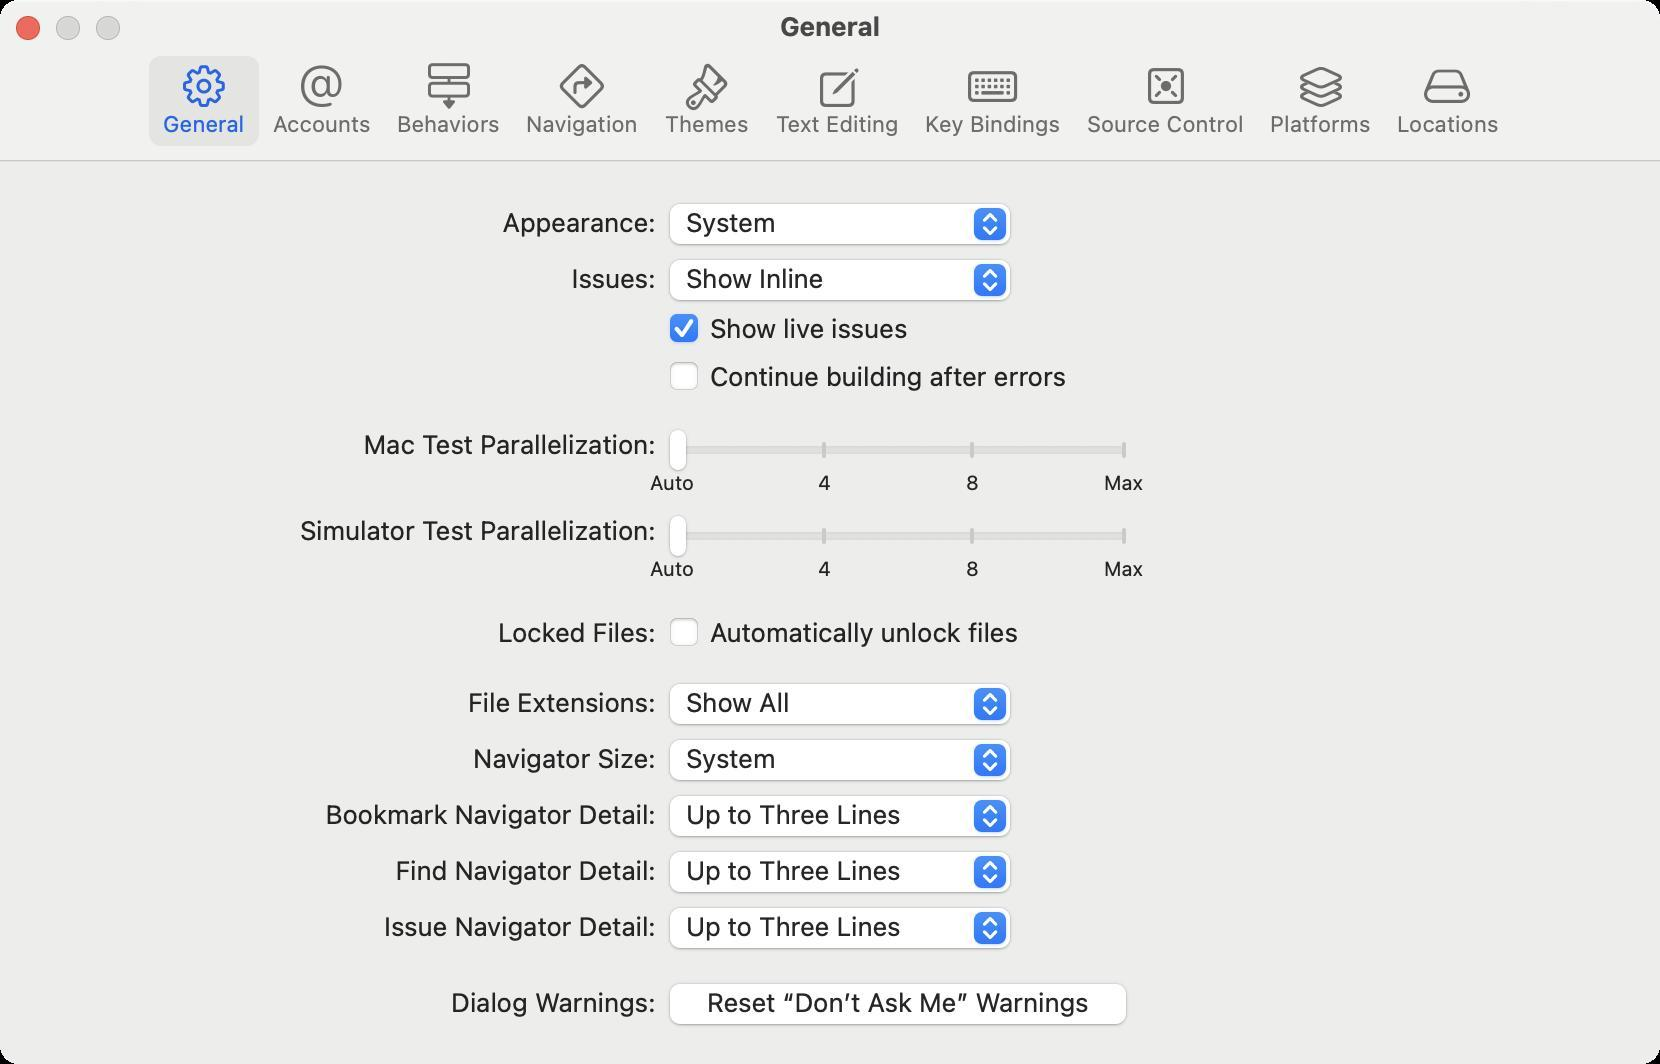
Accessibility tree:
{"name": "General", "role": "AXWindow", "description": null, "role_description": "dialog", "value": null, "position": "449.00;168.00", "size": "830;532", "children": [{"name": null, "role": "AXStaticText", "description": null, "role_description": "text", "value": "Appearance:", "position": "148.00;103.00", "size": "182;16", "children": []}, {"name": null, "role": "AXPopUpButton", "description": null, "role_description": "pop up button", "value": "System", "position": "332.00;101.00", "size": "177;25", "children": []}, {"name": null, "role": "AXStaticText", "description": null, "role_description": "text", "value": "Issues:", "position": "148.00;131.00", "size": "182;16", "children": []}, {"name": null, "role": "AXPopUpButton", "description": null, "role_description": "pop up button", "value": "Show Inline", "position": "332.00;129.00", "size": "177;25", "children": []}, {"name": "Show_live_issues", "role": "AXCheckBox", "description": null, "role_description": "checkbox", "value": 1, "position": "333.00;155.00", "size": "230;18", "children": []}, {"name": "Continue_building_after_errors", "role": "AXCheckBox", "description": null, "role_description": "checkbox", "value": 0, "position": "333.00;179.00", "size": "230;18", "children": []}, {"name": null, "role": "AXStaticText", "description": null, "role_description": "text", "value": "Mac Test Parallelization:", "position": "148.00;214.00", "size": "182;16", "children": []}, {"name": null, "role": "AXSlider", "description": null, "role_description": "slider", "value": 0.0, "position": "324.00;213.00", "size": "248;42", "children": [{"name": null, "role": "AXValueIndicator", "description": null, "role_description": "value indicator", "value": 0.0, "position": "324.00;213.00", "size": "12;28", "children": []}]}, {"name": null, "role": "AXStaticText", "description": null, "role_description": "text", "value": "Simulator Test Parallelization:", "position": "148.00;257.00", "size": "182;16", "children": []}, {"name": null, "role": "AXSlider", "description": null, "role_description": "slider", "value": 0.0, "position": "324.00;256.00", "size": "248;42", "children": [{"name": null, "role": "AXValueIndicator", "description": null, "role_description": "value indicator", "value": 0.0, "position": "324.00;256.00", "size": "12;28", "children": []}]}, {"name": null, "role": "AXStaticText", "description": null, "role_description": "text", "value": "Locked Files:", "position": "148.00;308.00", "size": "182;16", "children": []}, {"name": "Automatically_unlock_files", "role": "AXCheckBox", "description": null, "role_description": "checkbox", "value": 0, "position": "333.00;307.00", "size": "230;18", "children": []}, {"name": null, "role": "AXStaticText", "description": null, "role_description": "text", "value": "File Extensions:", "position": "148.00;343.00", "size": "182;16", "children": []}, {"name": null, "role": "AXPopUpButton", "description": null, "role_description": "pop up button", "value": "Show All", "position": "332.00;341.00", "size": "177;25", "children": []}, {"name": null, "role": "AXStaticText", "description": null, "role_description": "text", "value": "Navigator Size:", "position": "148.00;371.00", "size": "182;16", "children": []}, {"name": null, "role": "AXPopUpButton", "description": null, "role_description": "pop up button", "value": "System", "position": "332.00;369.00", "size": "177;25", "children": []}, {"name": null, "role": "AXStaticText", "description": null, "role_description": "text", "value": "Bookmark Navigator Detail:", "position": "148.00;399.00", "size": "182;16", "children": []}, {"name": null, "role": "AXPopUpButton", "description": null, "role_description": "pop up button", "value": "Up to Three Lines", "position": "332.00;397.00", "size": "177;25", "children": []}, {"name": null, "role": "AXStaticText", "description": null, "role_description": "text", "value": "Find Navigator Detail:", "position": "148.00;427.00", "size": "182;16", "children": []}, {"name": null, "role": "AXPopUpButton", "description": null, "role_description": "pop up button", "value": "Up to Three Lines", "position": "332.00;425.00", "size": "177;25", "children": []}, {"name": null, "role": "AXStaticText", "description": null, "role_description": "text", "value": "Issue Navigator Detail:", "position": "148.00;455.00", "size": "182;16", "children": []}, {"name": null, "role": "AXPopUpButton", "description": null, "role_description": "pop up button", "value": "Up to Three Lines", "position": "332.00;453.00", "size": "177;25", "children": []}, {"name": null, "role": "AXStaticText", "description": null, "role_description": "text", "value": "Dialog Warnings:", "position": "148.00;493.00", "size": "182;16", "children": []}, {"name": "Reset_“Don’t_Ask_Me”_Warnings", "role": "AXButton", "description": null, "role_description": "button", "value": null, "position": "328.00;487.00", "size": "242;32", "children": []}, {"name": null, "role": "AXToolbar", "description": null, "role_description": "toolbar", "value": null, "position": "0.00;28.00", "size": "830;52", "children": [{"name": "General", "role": "AXButton", "description": null, "role_description": "button", "value": null, "position": "74.50;28.00", "size": "55;52", "children": []}, {"name": "Accounts", "role": "AXButton", "description": null, "role_description": "button", "value": null, "position": "130.50;28.00", "size": "61;52", "children": []}, {"name": "Behaviors", "role": "AXButton", "description": null, "role_description": "button", "value": null, "position": "192.50;28.00", "size": "64;52", "children": []}, {"name": "Navigation", "role": "AXButton", "description": null, "role_description": "button", "value": null, "position": "257.00;28.00", "size": "68;52", "children": []}, {"name": "Themes", "role": "AXButton", "description": null, "role_description": "button", "value": null, "position": "326.00;28.00", "size": "55;52", "children": []}, {"name": "Text_Editing", "role": "AXButton", "description": null, "role_description": "button", "value": null, "position": "382.00;28.00", "size": "74;52", "children": []}, {"name": "Key_Bindings", "role": "AXButton", "description": null, "role_description": "button", "value": null, "position": "456.50;28.00", "size": "80;52", "children": []}, {"name": "Source_Control", "role": "AXButton", "description": null, "role_description": "button", "value": null, "position": "537.50;28.00", "size": "90;52", "children": []}, {"name": "Platforms", "role": "AXButton", "description": null, "role_description": "button", "value": null, "position": "629.00;28.00", "size": "62;52", "children": []}, {"name": "Locations", "role": "AXButton", "description": null, "role_description": "button", "value": null, "position": "692.50;28.00", "size": "63;52", "children": []}]}, {"name": null, "role": "AXButton", "description": null, "role_description": "close button", "value": null, "position": "7.00;6.00", "size": "14;16", "children": []}, {"name": null, "role": "AXButton", "description": null, "role_description": "zoom button", "value": null, "position": "47.00;6.00", "size": "14;16", "children": [{"name": null, "role": "AXGroup", "description": null, "role_description": "group", "value": null, "position": "47.00;6.00", "size": "14;16", "children": []}]}, {"name": null, "role": "AXButton", "description": null, "role_description": "minimize button", "value": null, "position": "27.00;6.00", "size": "14;16", "children": []}, {"name": null, "role": "AXStaticText", "description": null, "role_description": "text", "value": "General", "position": "388.00;5.00", "size": "55;16", "children": []}]}